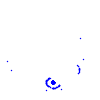
Particle: electron